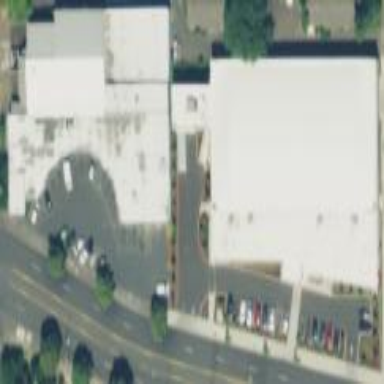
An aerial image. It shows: Retail area.